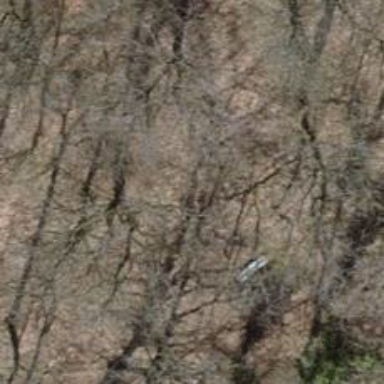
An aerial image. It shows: White bench.